Question: Hi I am using GZIP for compression and decompression of strings.
Getting Some Exceptions ! Please Help me out !
'''
protected byte[] CompressInputString(String input_string2)
throws IOException {
ByteArrayOutputStream os = new ByteArrayOutputStream(
input_string2.length());
System.out.println("Byte Array OS : " + os);
GZIPOutputStream gos = new GZIPOutputStream(os);
System.out.println("GZIPOutputStream : " + gos);
gos.write(input_string2.getBytes());
System.out.println("GZIPOutputStream get bytes: "
+ input_string2.getBytes());
gos.close();
byte[] compressed = os.toByteArray();
os.close();
System.out.println("Compressed : " + compressed);
return compressed;
}
protected String DecompressInputString(byte[] input_to_decode_from_function)
throws IOException {
final int BUFFER_SIZE = 32;
ByteArrayInputStream is = new ByteArrayInputStream(input_to_decode_from_function);
GZIPInputStream gis = new GZIPInputStream(is, BUFFER_SIZE);
StringBuilder string = new StringBuilder();
byte[] data = new byte[BUFFER_SIZE];
int bytesRead;
while ((bytesRead = gis.read(data)) != -1) {
string.append(new String(data, 0, bytesRead));
}
gis.close();
is.close();
return string.toString();
}
'''
My input is : 'abcdefghijklmnop'
The output is
'''
GZIPOutputStream : java.util.zip.GZIPOutputStream@f38798
GZIPOutputStream get bytes: [B@4b222f
Compressed : [B@b169f8
Compressed File : [B@b169f8
'''
To uncompress, what input do I give?
If I put '[B@b169f8' as string input and convert it to byte array using input.getBytes() and pass it to my decompress function, an exception is raised

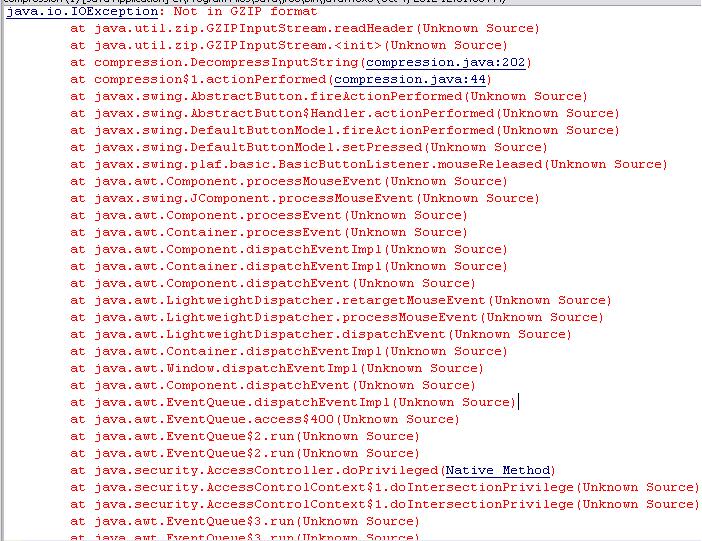
Answer: > IF I PUT [B@b169f8 as string input and convert it to byte array using INPUT.getBytes() and pass it to my decompress function ... A EXCEPTION IS RAISED
Well yes - because "[B@b169f8" isn't actually the of the byte array. It's just the result of calling 'toString()' on it; it's basically indicating the type of the object and its hash.
If you want to convert a byte array into a string in a lossless way, you need to use something like base64. There are lots of libraries which perform base64 encoding, including <URL>.
Additionally, I would advise against using either 'String.getBytes()' or the 'String(byte[], int, int)' constructors. You should specify an encoding. The simplest way of reading the data would be to create an 'InputStreamReader' wrapping the 'GZIPInputStream', and read text data directly from that. I'd suggest using UTF-8 as an encoding for the initial text-to-binary conversion (and on the decompression side too, of course).